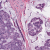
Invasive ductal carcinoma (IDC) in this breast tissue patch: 1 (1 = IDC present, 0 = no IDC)